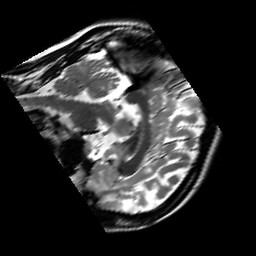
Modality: T2w
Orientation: sagittal
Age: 18
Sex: female
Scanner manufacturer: siemens
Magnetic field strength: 3 T
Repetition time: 7 s
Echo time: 0.09 s